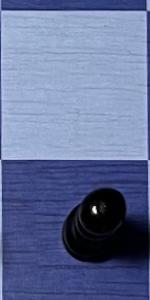
Label: Pawn_Black